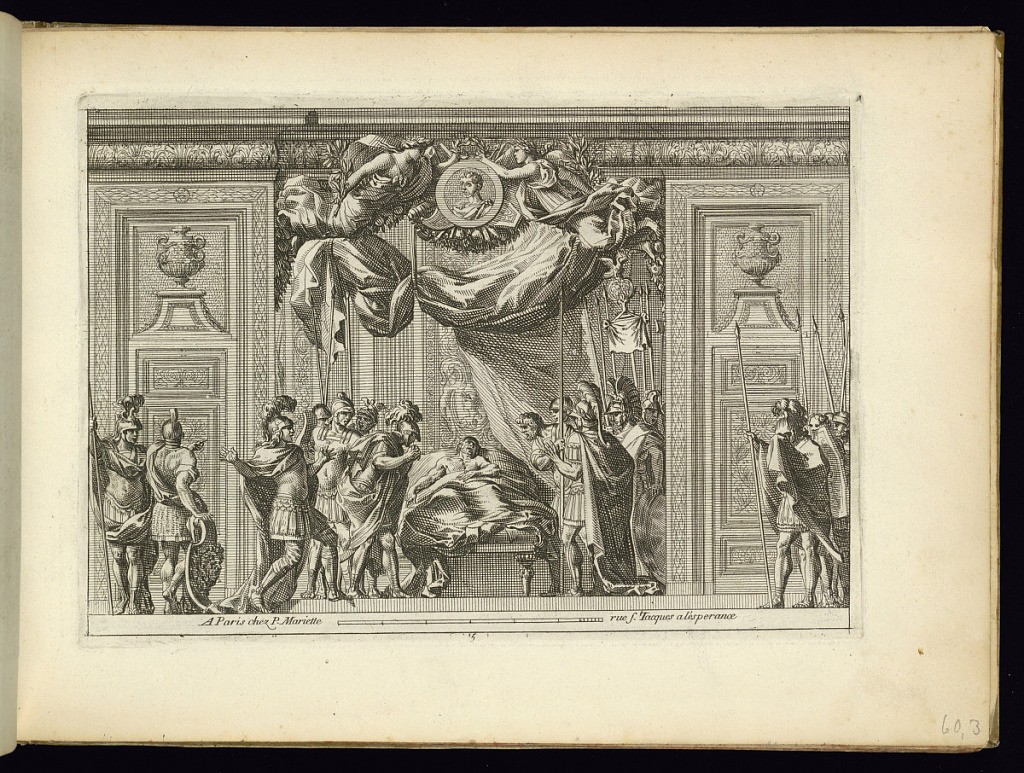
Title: The Death of Germanicus
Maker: Jean Le Pautre, French, 1618–1682
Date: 1650–80
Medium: Etching on laid paper
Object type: Print
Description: A man lying in a bed in an alcove surrounded by soldiers. The alcove is flanked by doors with ornately carved paneling and molding featuring vases and leaves. Above the bed, two female figures supporting a roundel portrait with hanging textiles, above a frieze of scrolling leaves along the cornice. A scale below the scene along with the publisher's address.